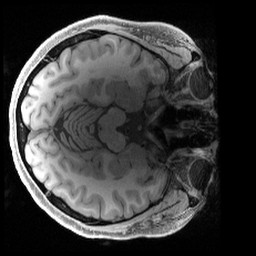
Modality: T1w
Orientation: axial
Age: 34
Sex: female
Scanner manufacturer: siemens
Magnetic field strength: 3 T
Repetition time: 2.4 s
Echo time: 0.00241 s